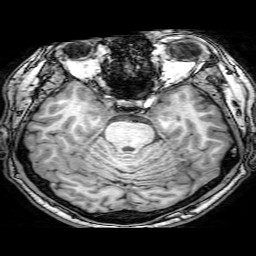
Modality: T1w
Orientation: coronal
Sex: male
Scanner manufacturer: philips
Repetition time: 0.008245 s
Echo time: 0.0038 s